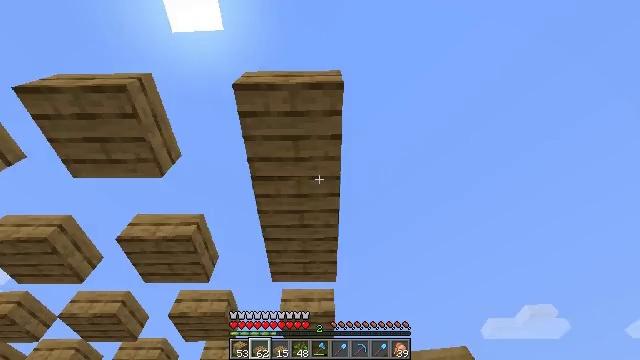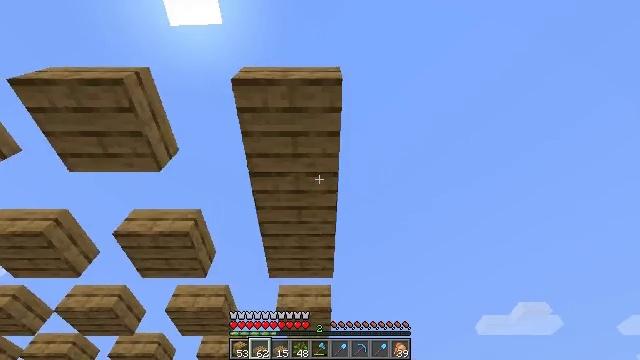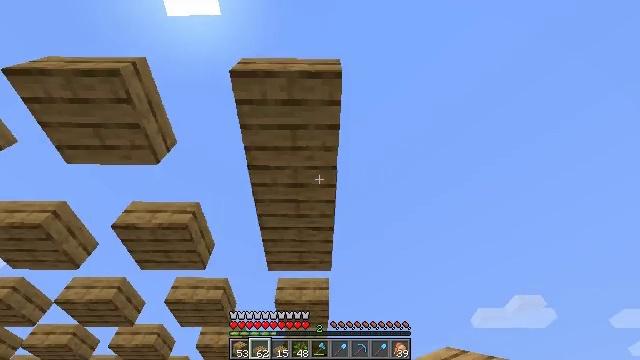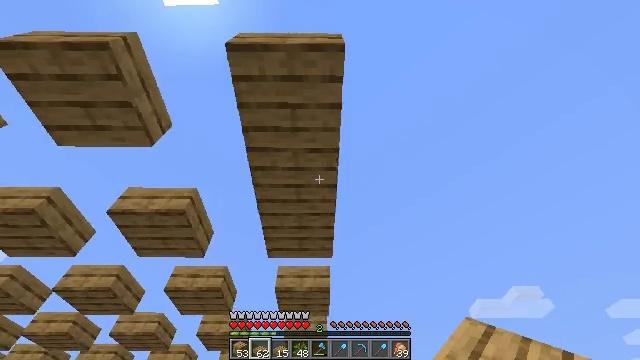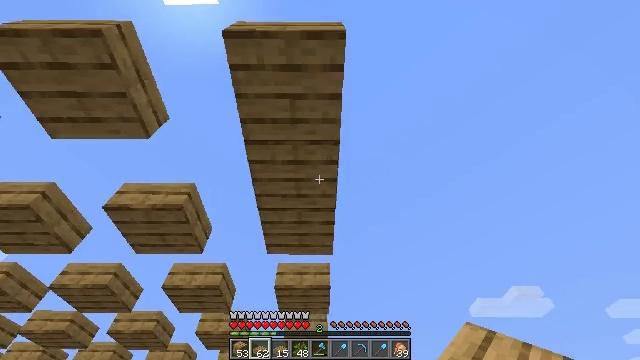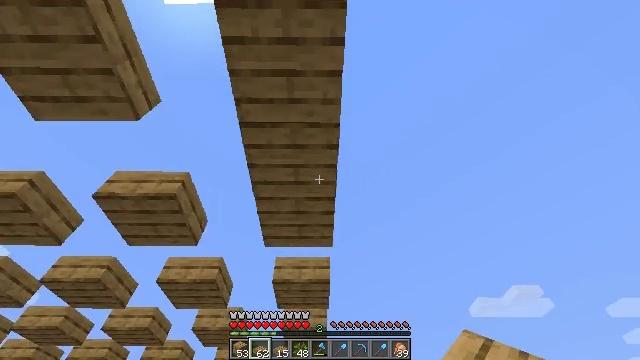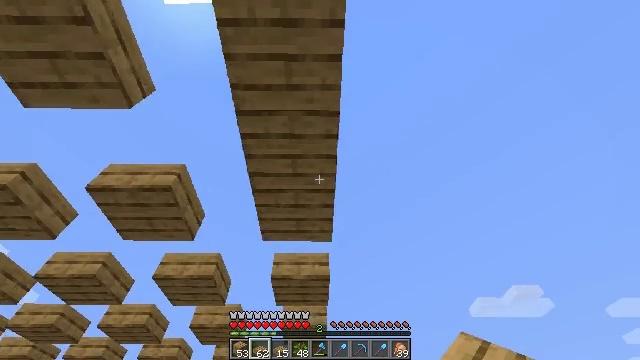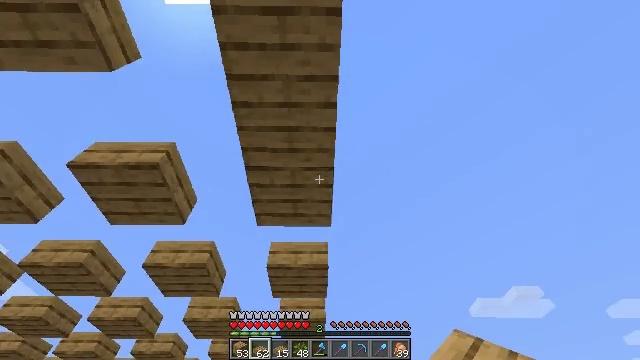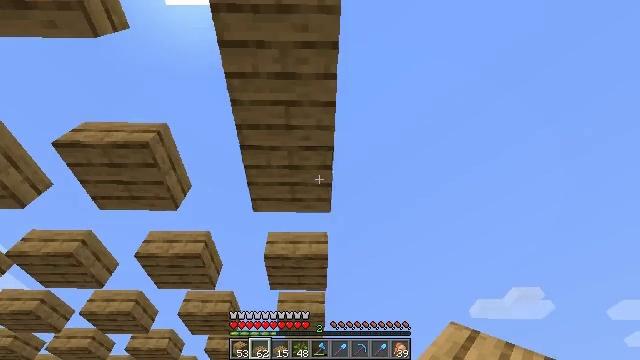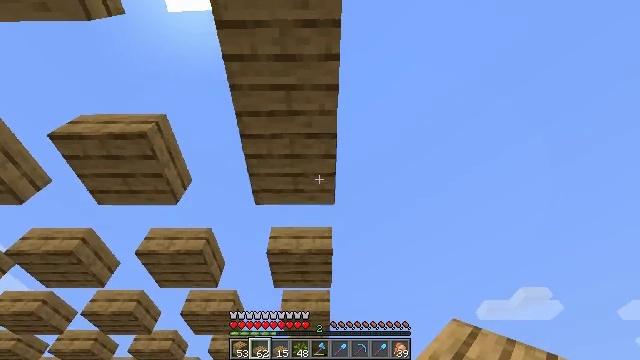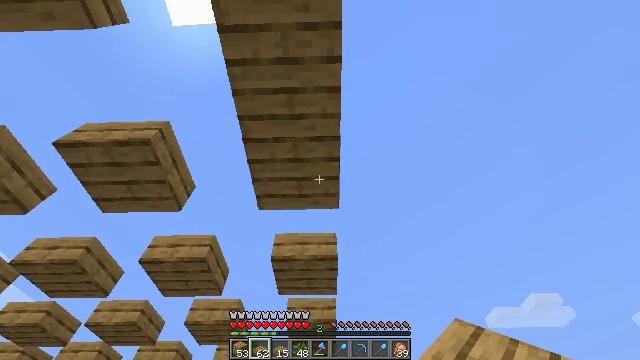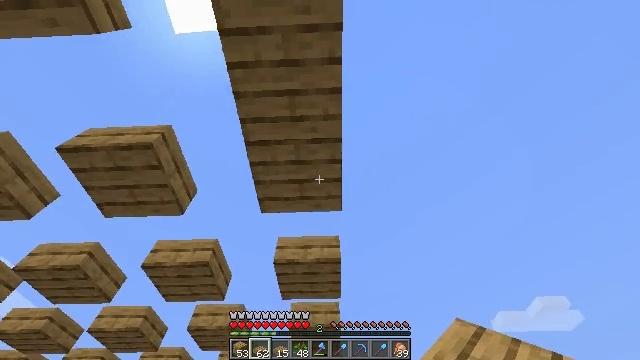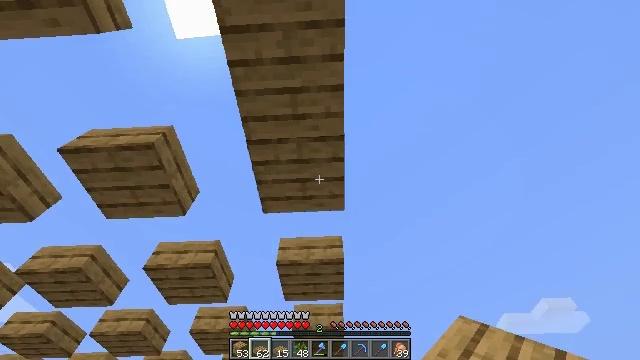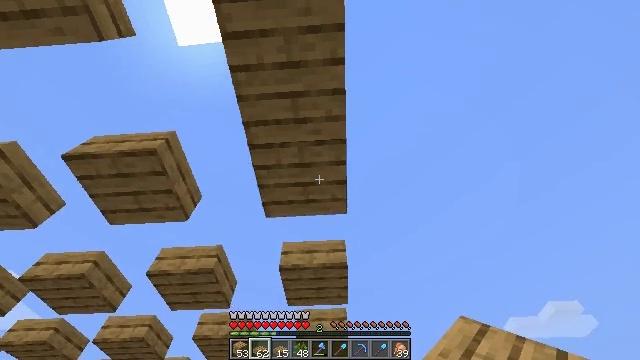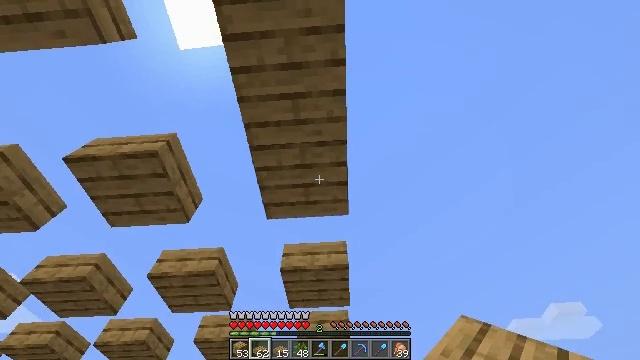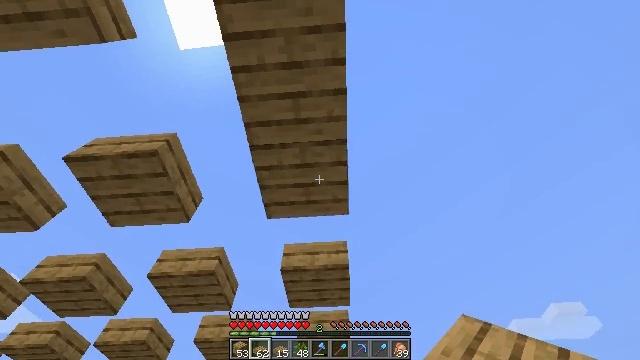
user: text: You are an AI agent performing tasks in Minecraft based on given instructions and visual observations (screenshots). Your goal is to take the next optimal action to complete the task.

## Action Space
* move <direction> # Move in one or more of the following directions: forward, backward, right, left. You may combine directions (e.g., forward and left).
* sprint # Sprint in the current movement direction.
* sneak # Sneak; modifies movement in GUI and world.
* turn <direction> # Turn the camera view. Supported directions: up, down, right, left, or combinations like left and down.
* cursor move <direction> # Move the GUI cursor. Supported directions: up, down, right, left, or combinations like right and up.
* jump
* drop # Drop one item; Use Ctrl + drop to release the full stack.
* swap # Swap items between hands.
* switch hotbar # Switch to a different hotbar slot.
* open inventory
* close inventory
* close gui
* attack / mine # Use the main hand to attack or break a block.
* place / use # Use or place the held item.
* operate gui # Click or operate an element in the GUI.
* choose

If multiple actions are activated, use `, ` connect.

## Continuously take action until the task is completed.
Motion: motion action
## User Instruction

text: Remove the oak slab to gather resources.
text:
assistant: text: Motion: no_op
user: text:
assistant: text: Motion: move forward, turn down
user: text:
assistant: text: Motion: move forward, turn down
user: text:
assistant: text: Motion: move forward
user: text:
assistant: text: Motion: move forward
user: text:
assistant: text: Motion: move forward
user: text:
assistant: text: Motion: move forward
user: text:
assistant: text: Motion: move forward
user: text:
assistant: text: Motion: turn left
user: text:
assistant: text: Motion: turn left and up
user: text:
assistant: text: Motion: no_op
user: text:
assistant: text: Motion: no_op
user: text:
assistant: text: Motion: no_op
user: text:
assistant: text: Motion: no_op
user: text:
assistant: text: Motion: no_op
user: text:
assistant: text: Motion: no_op
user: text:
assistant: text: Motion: no_op
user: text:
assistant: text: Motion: no_op
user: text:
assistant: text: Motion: no_op
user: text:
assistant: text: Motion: no_op
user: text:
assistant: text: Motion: no_op
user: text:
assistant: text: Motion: no_op
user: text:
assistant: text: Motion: no_op
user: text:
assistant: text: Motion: no_op
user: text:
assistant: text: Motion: no_op
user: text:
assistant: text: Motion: no_op
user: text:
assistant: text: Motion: no_op
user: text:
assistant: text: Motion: no_op
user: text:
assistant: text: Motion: no_op
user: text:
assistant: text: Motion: no_op